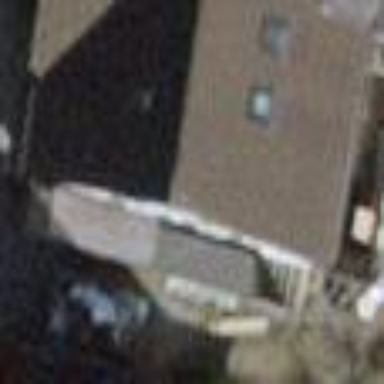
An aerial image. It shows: Terrace building.